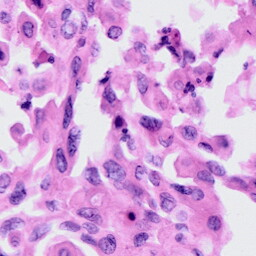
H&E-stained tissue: Cervix